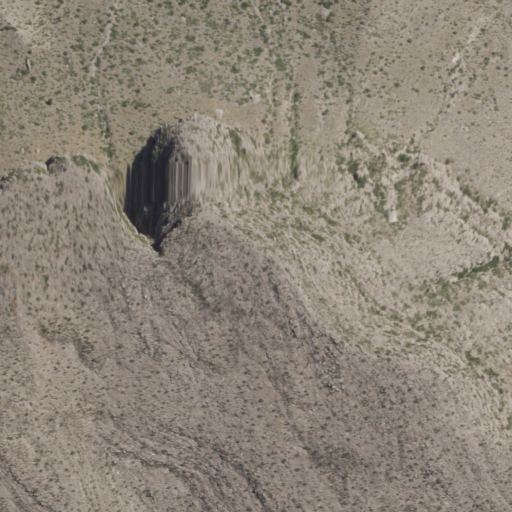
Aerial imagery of ridge(s) in New Mexico named U Bar Ridge containing shrub and grassland